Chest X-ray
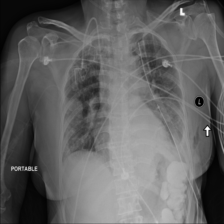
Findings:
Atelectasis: negative
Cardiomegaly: negative
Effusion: negative
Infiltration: negative
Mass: negative
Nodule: positive
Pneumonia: negative
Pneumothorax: negative
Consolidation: positive
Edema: negative
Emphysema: negative
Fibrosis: negative
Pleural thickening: negative
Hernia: negative